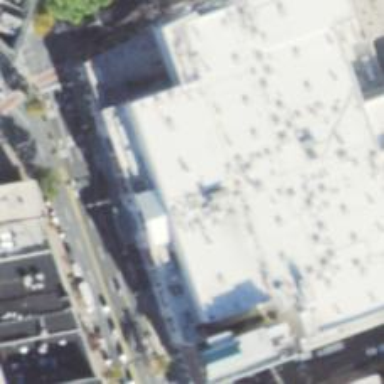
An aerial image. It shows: Cinema.